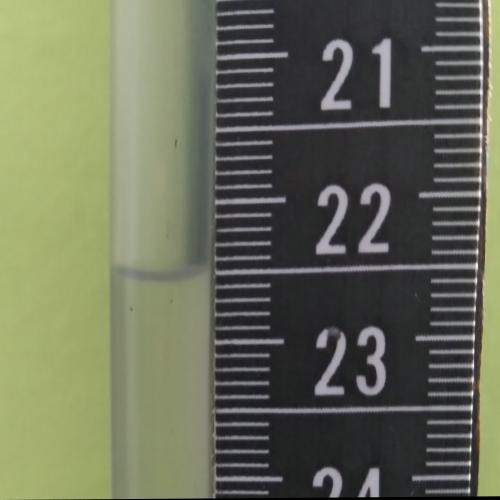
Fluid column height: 22.5 cm